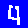
Digit: 4